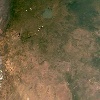
Label: land